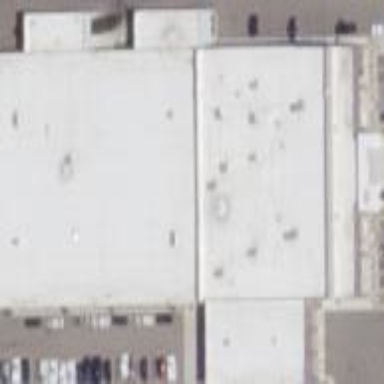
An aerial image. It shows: Building housing car shop.